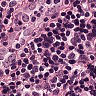
Metastatic tissue present: no